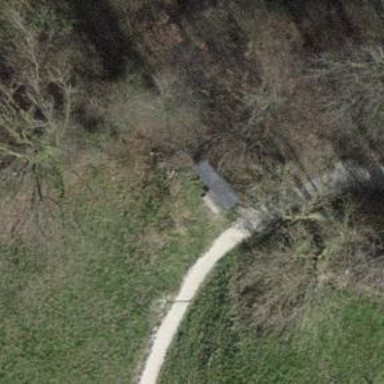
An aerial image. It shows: Brown bench in the vicinity.